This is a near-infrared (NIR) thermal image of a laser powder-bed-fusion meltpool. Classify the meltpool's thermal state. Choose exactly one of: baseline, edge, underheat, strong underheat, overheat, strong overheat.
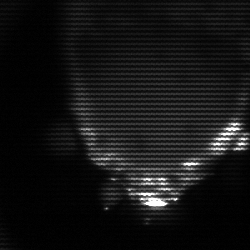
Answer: edge